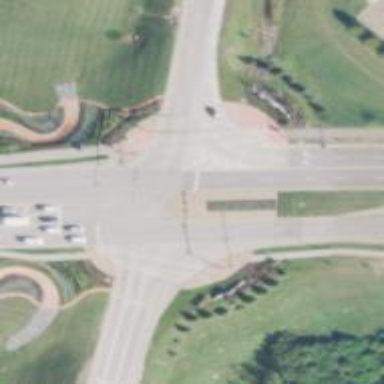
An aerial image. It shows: Crossing where footway and cycleway intersect.